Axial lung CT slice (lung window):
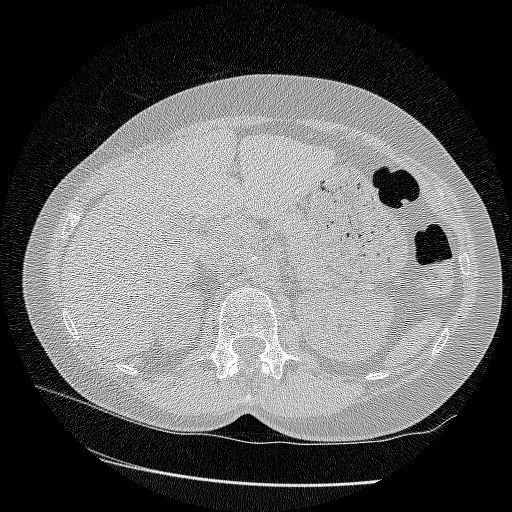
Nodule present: no